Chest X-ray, AP view. Patient: 14 years old, sex F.
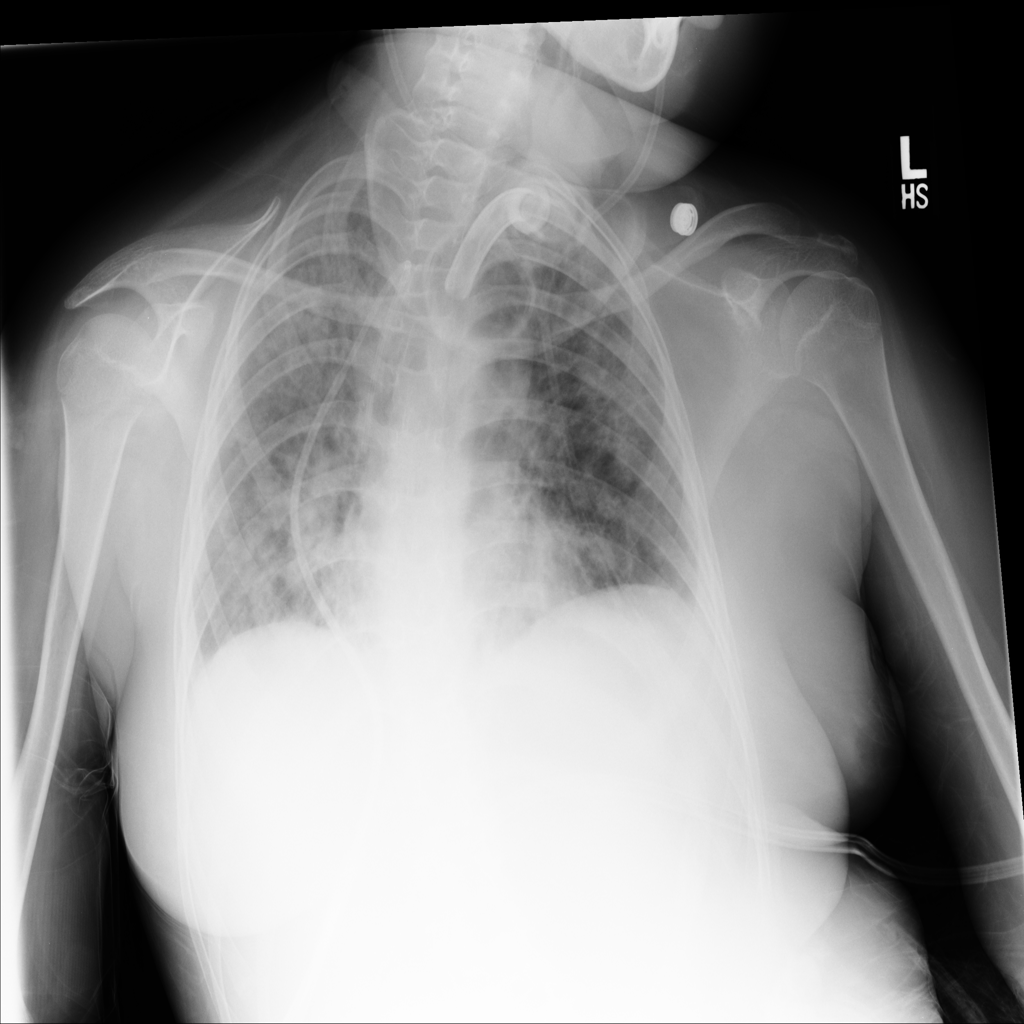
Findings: Infiltration